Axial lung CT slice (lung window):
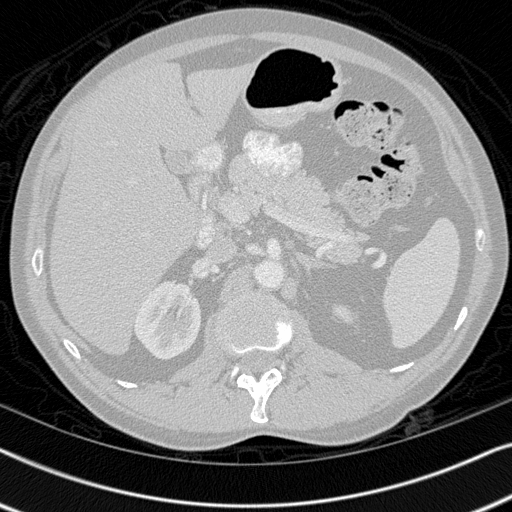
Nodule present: no